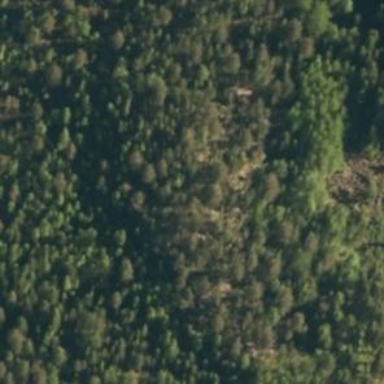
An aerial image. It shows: Natural cliff.